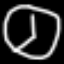
Label: clock